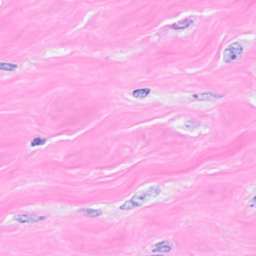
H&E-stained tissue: Breast